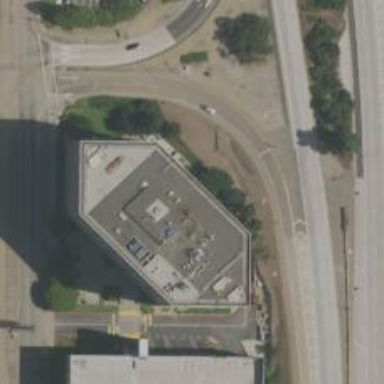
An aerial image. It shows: Commercial building.